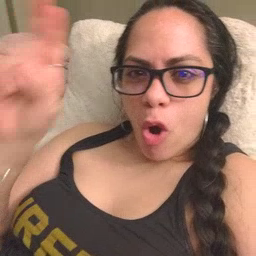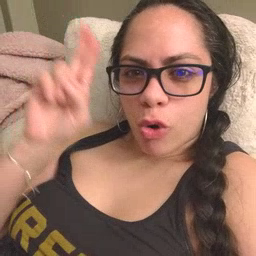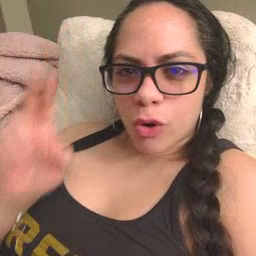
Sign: uncle